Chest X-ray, PA view. Patient: 55 years old, sex M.
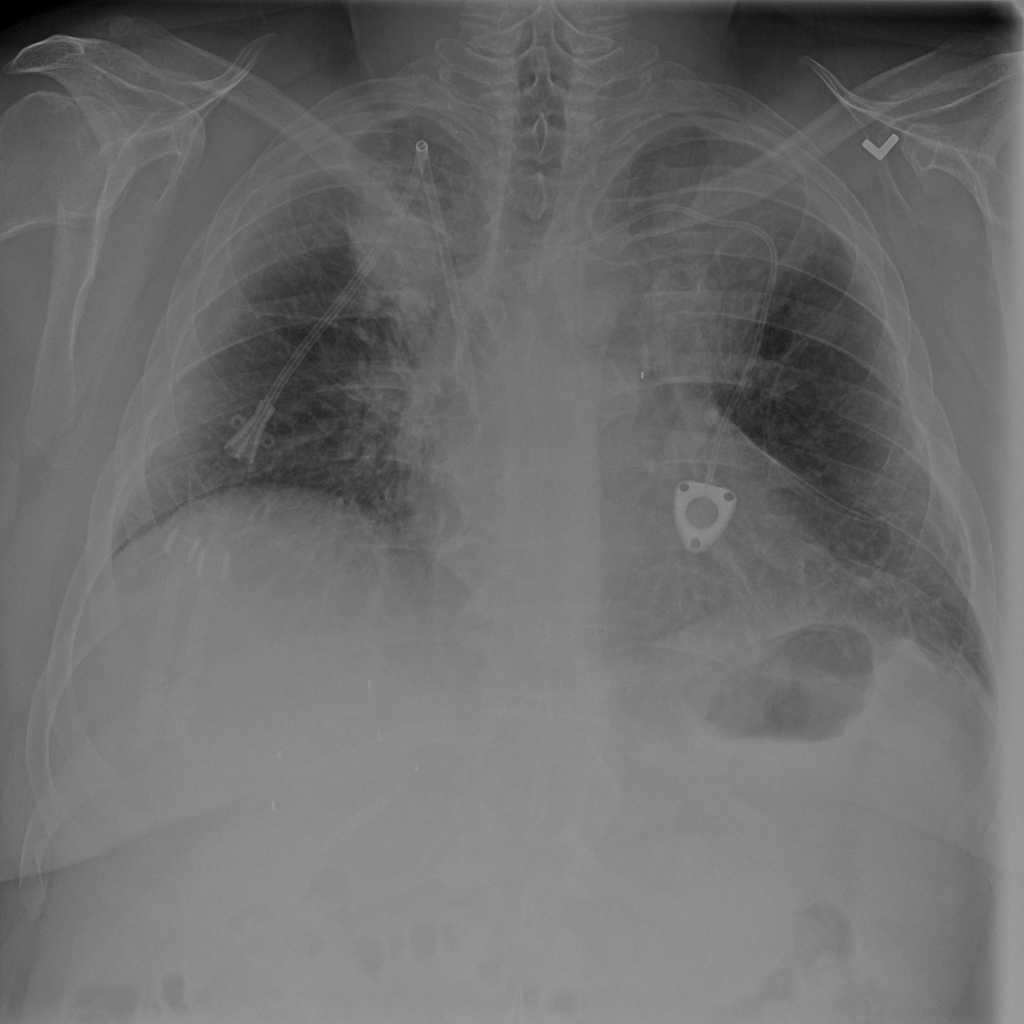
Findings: No Finding